Current action and preconditions to check: path_clear

Your task: For each precondition in the list above, predict whether it will hold at this action.

Consider the current scene as observed from the mobile robot's camera, and analyze the predicted future states of all dynamic agents (e.g., people, animals, vehicles, or any moving entities) within the NEXT SECOND.

IMPORTANT: Only answer "very likely" if you are absolutely certain—based on strong, clear evidence—that a dynamic agent will violate the precondition in the predicted future state. Do NOT answer "very likely" for unlikely, ambiguous, or low-probability risks.

Ask yourself for each precondition: Is there a high probability, with clear and convincing evidence, that the predicted future states of any dynamic agent will interfere with the predicted future state of the currently executing action within the NEXT SECOND, causing that precondition to fail?

Assess the risk level based on these predictions. Use "likely" or "very likely" if motions create a clear risk of interference.

Use "neutral" or "improbable" if agents are nearby but their predicted paths are clearly diverging or non-conflicting.

Failure Risk Categories: "very improbable", "improbable", "neutral", "likely", "very likely"

Answer Format: Output ONLY the probability_of_failure value from these categories: "very improbable", "improbable", "neutral", "likely", "very likely"

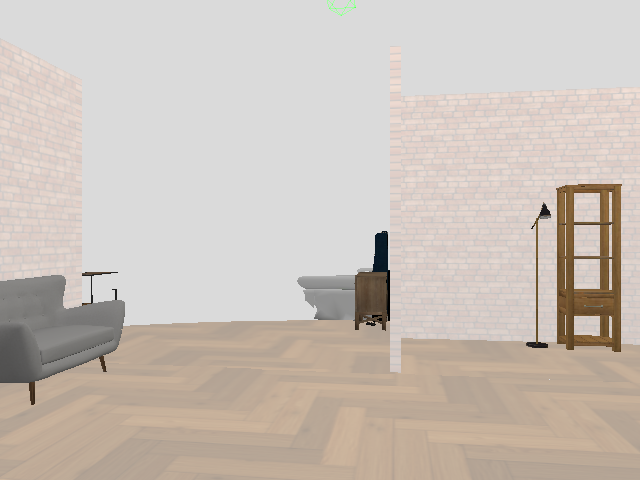

Answer: very improbable